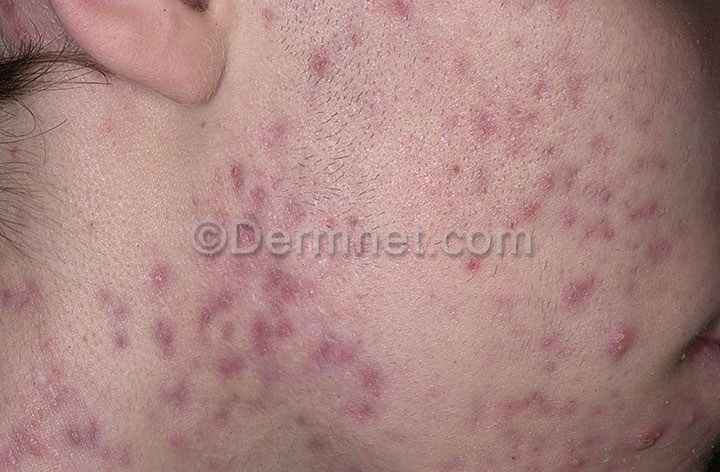
Disease: Acne and Rosacea Photos